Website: bh-photo
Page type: payment
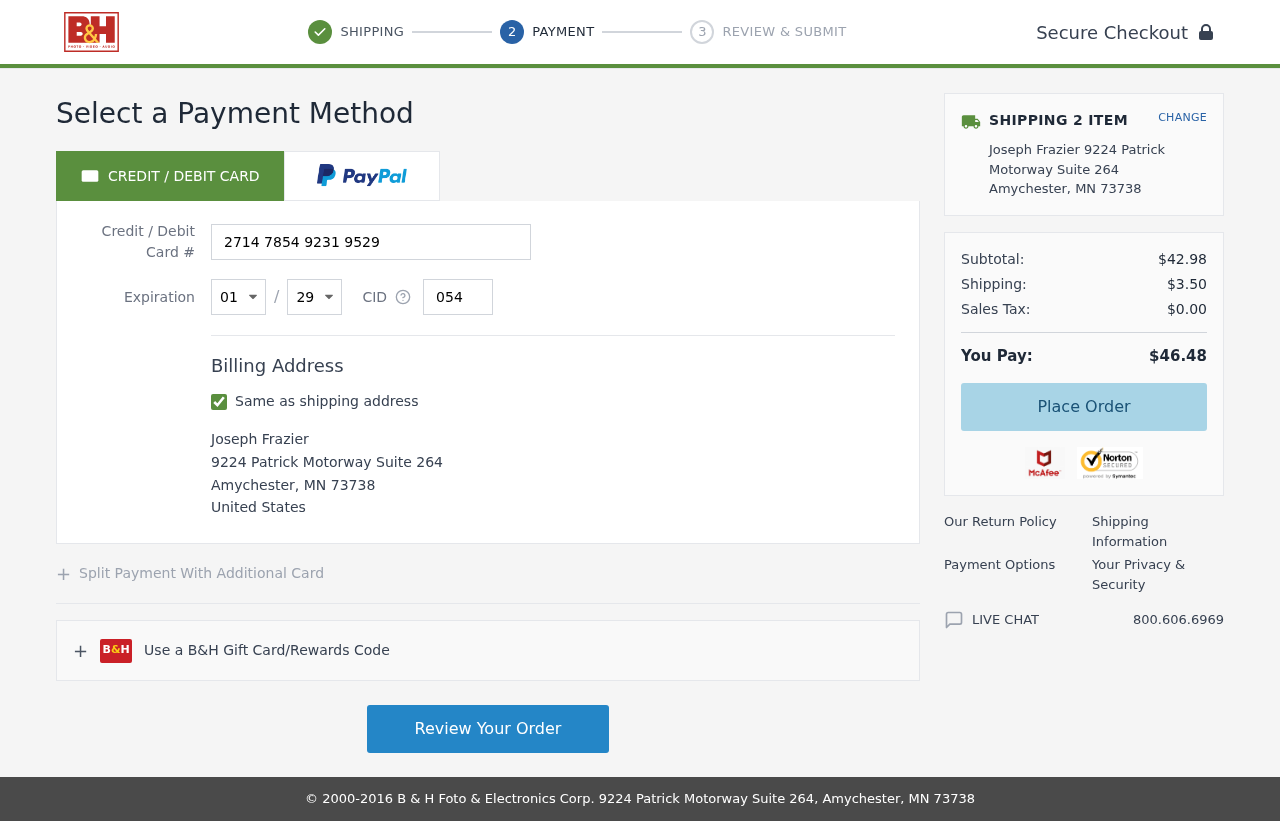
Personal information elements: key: PII_CARD_CVV
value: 054
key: PII_CARD_EXPIRY_MONTH
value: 01
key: PII_CARD_EXPIRY_YEAR
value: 29
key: PII_CARD_NUMBER
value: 2714 7854 9231 9529
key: PII_CITY
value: Amychester
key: PII_COUNTRY
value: United States
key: PII_FULLNAME
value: Joseph Frazier
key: PII_POSTCODE
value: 73738
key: PII_STATE_ABBR
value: MN
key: PII_STREET
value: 9224 Patrick Motorway Suite 264
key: PII_FULLNAME2
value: Joseph Frazier
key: PII_STREET2
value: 9224 Patrick Motorway Suite 264
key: PII_CITY2
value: Amychester
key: PII_STATE_ABBR2
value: MN
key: PII_POSTCODE2
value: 73738
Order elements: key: ORDER_NUM_ITEMS
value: SHIPPING 2 ITEM
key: ORDER_SUBTOTAL
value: $42.98
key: ORDER_SHIPPING_COST
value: $3.50
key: ORDER_TAX
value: $0.00
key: ORDER_TOTAL
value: $46.48